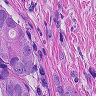
Metastatic tissue present: yes